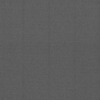
Label: dusty